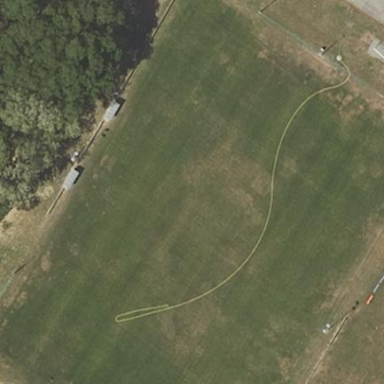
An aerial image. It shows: Soccer pitch for leisureland activities.